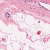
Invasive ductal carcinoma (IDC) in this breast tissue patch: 0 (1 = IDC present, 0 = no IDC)